Question: When i try to update the android 4.4 SDK platform to rev.2. I got as an error and message was displayed. I tried again and again but i got the same error.
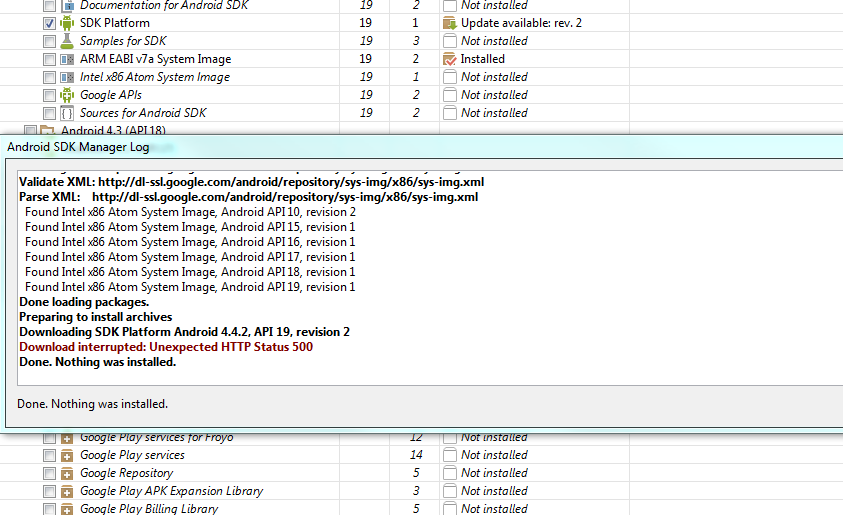
Answer: The Web server received a valid request from a client but was unable to process it. HTTP 500 errors occur when the server encounters some general technical glitch such as being low on available memory or disk space. A server administrator must fix this problem. <URL>